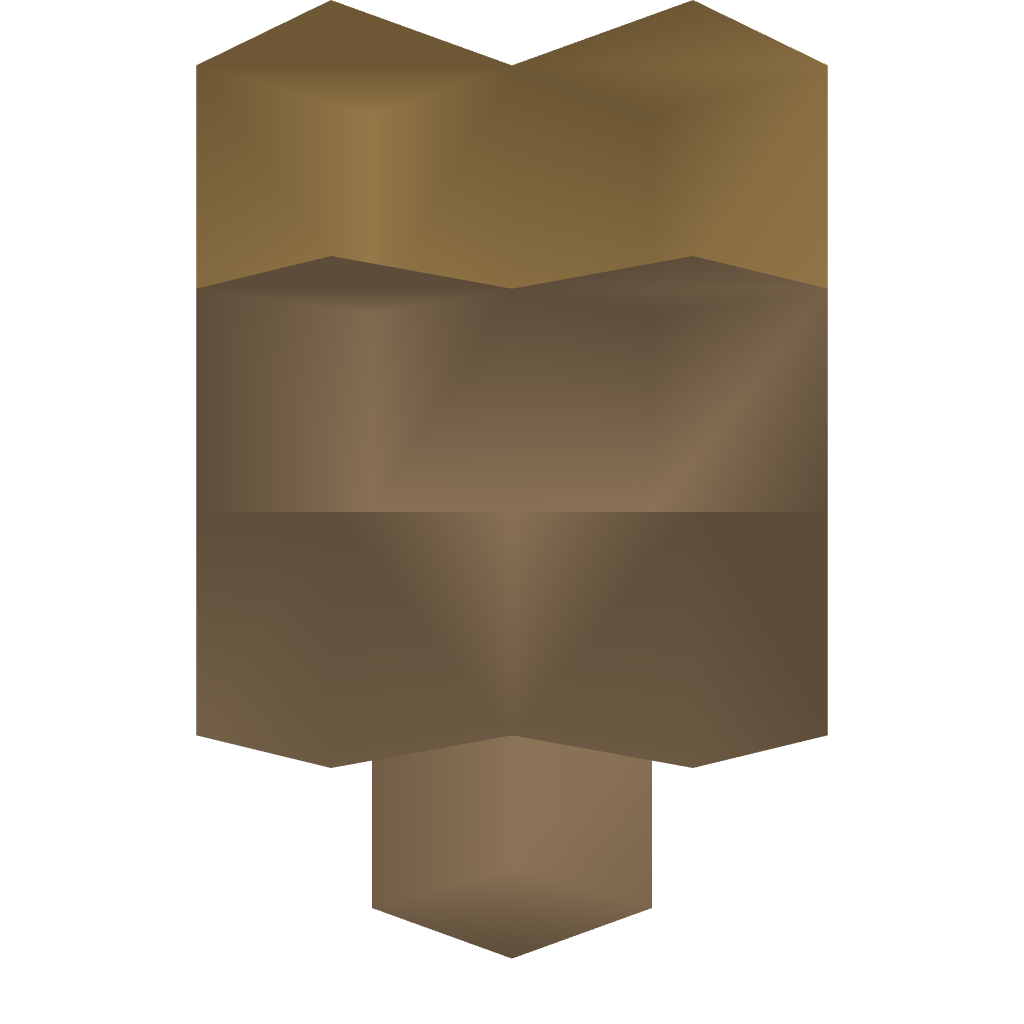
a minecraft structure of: Wood Lamp